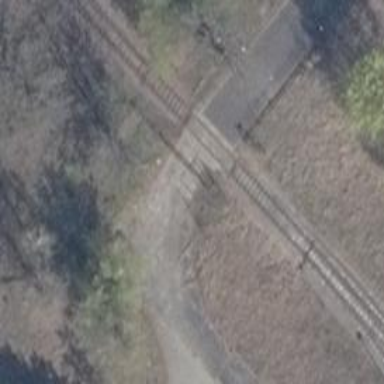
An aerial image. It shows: Railway level crossing.